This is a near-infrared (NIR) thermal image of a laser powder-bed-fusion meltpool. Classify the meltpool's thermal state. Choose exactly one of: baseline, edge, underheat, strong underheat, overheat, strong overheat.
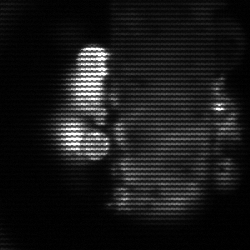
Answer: strong underheat